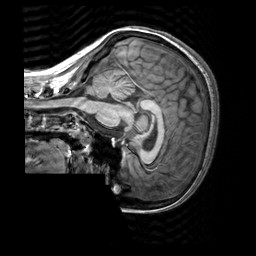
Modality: T1w
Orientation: sagittal
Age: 20
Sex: female
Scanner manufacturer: siemens
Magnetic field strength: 3 T
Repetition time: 2.3 s
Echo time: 0.00303 s